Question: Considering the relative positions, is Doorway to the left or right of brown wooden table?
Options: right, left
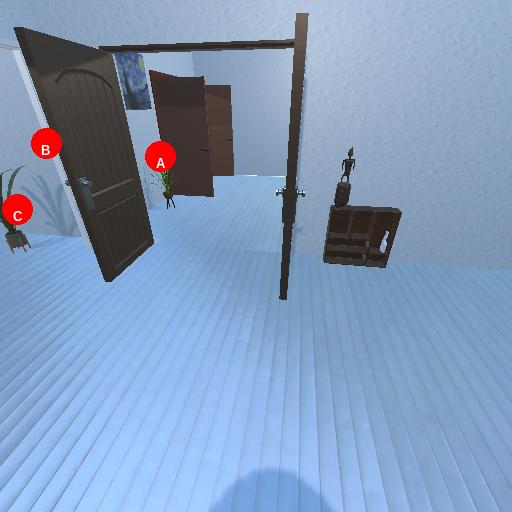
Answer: right